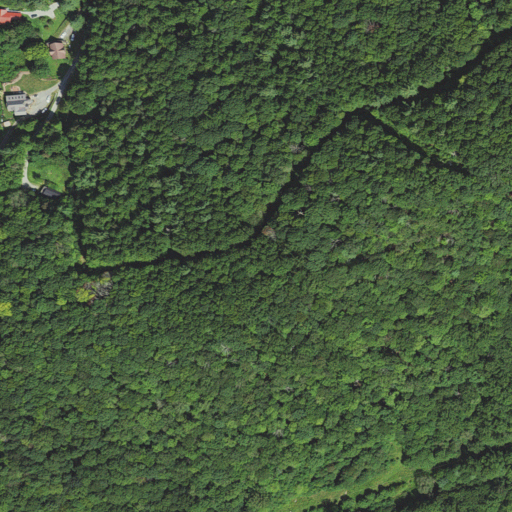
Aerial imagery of ridge(s) in North Carolina named Big Ridge containing mixed forest, deciduous forest, open development, and low intensity development